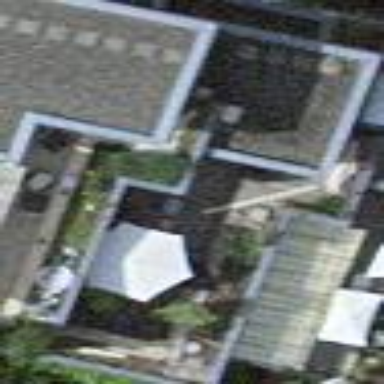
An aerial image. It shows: Terrace building.